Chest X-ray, AP view. Patient: 43 years old, sex M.
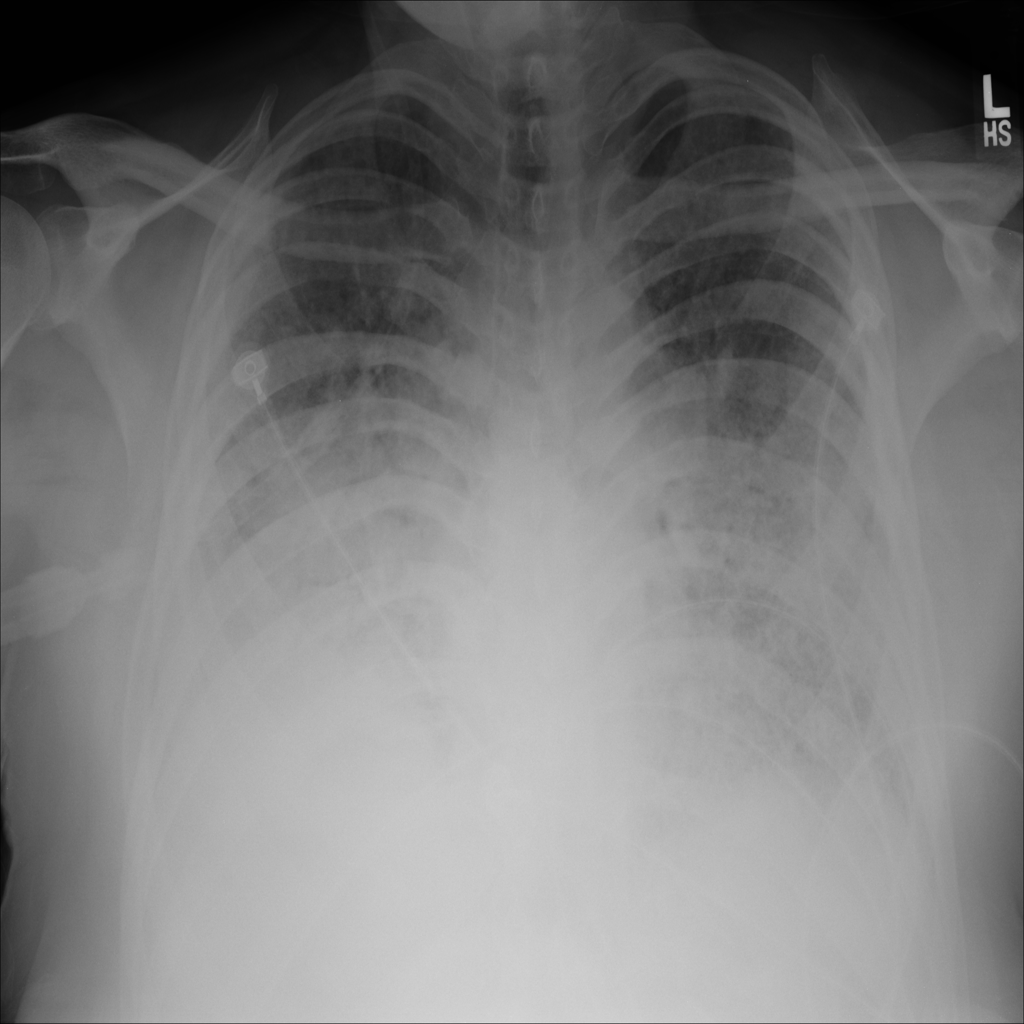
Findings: Infiltration